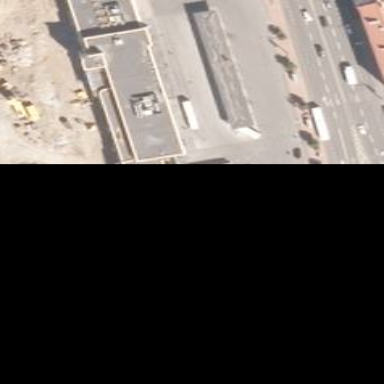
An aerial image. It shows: Building that serves as bus station. It is public transport station.